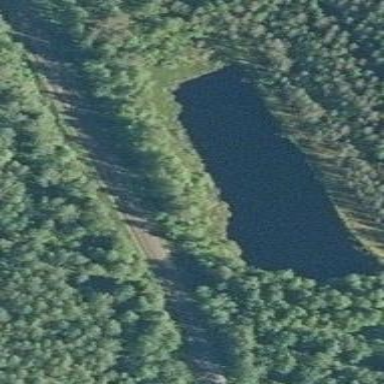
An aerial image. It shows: Pond surrounded by natural water.